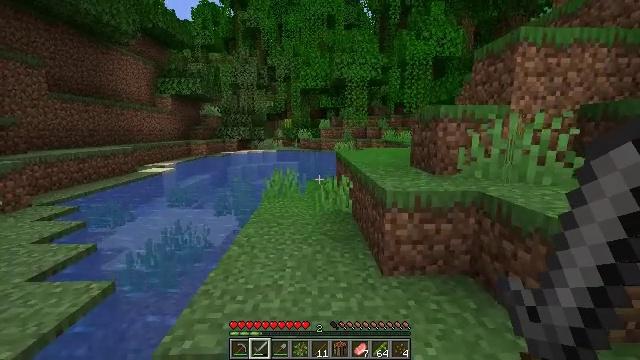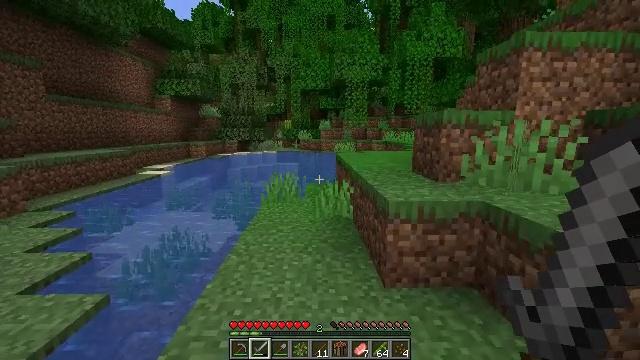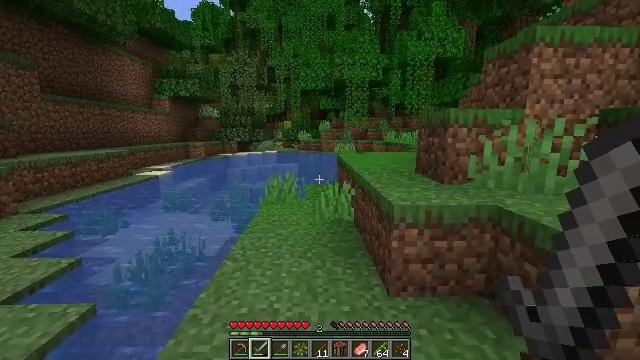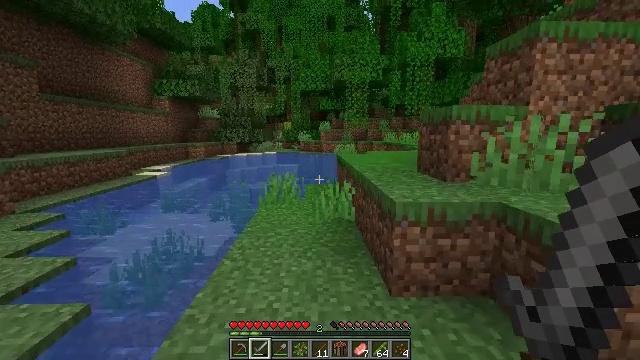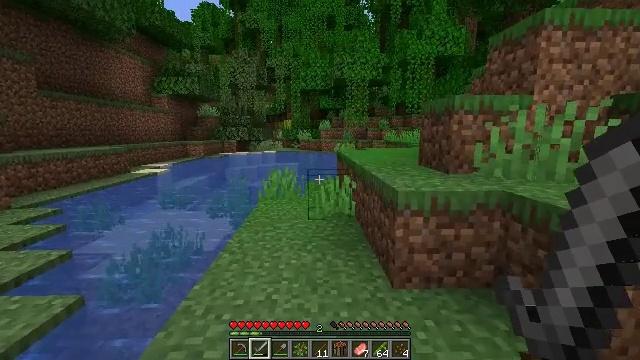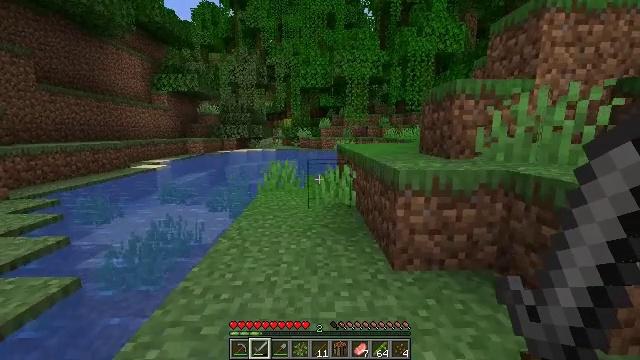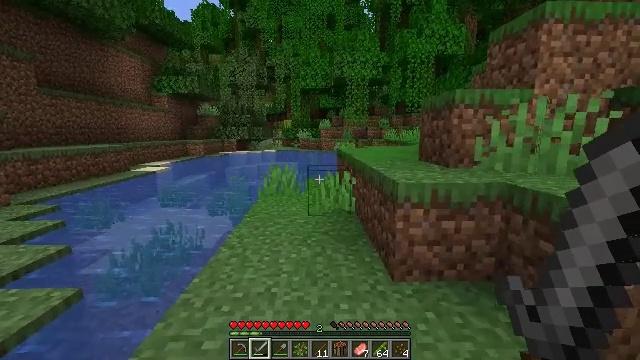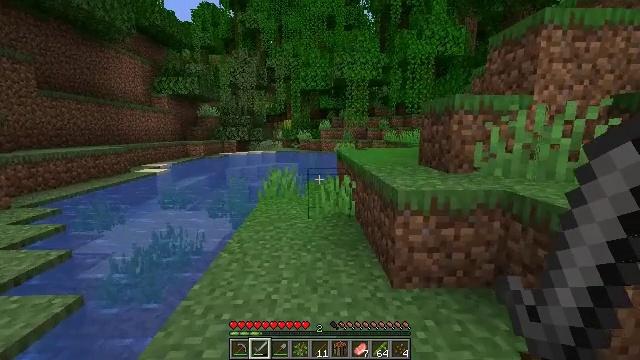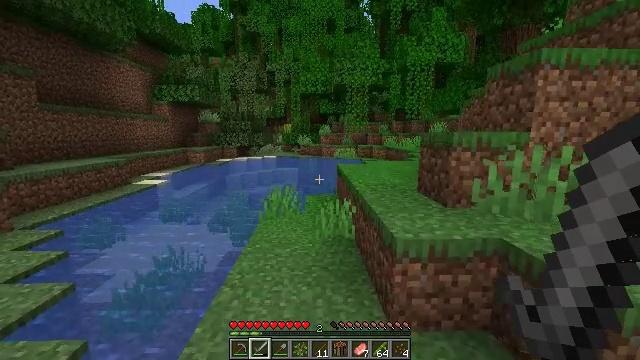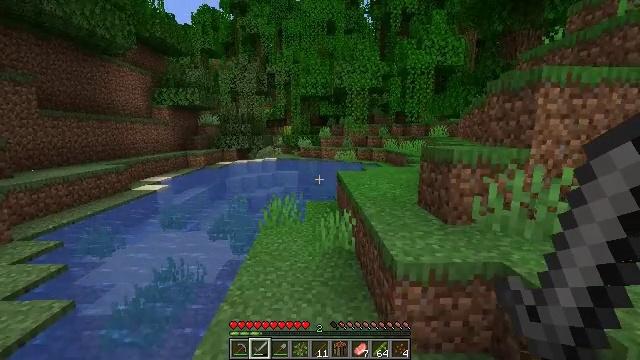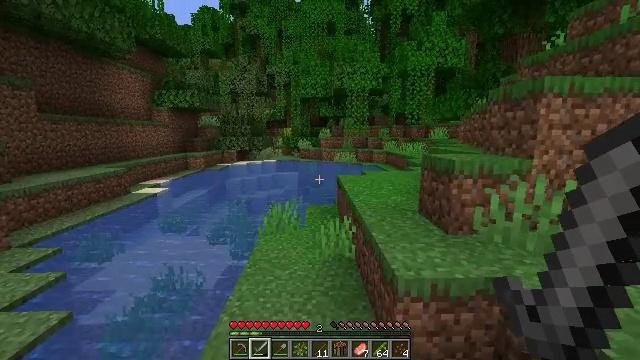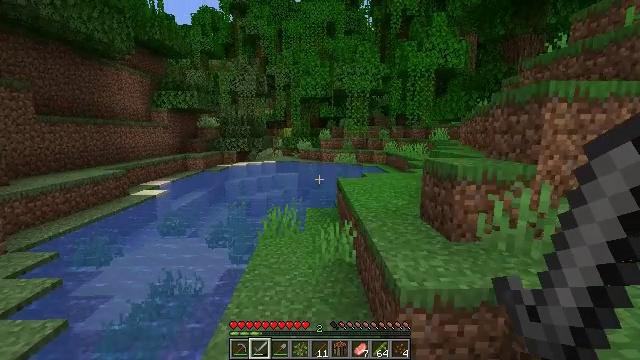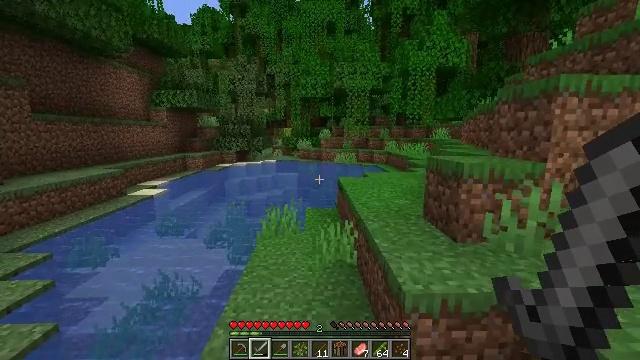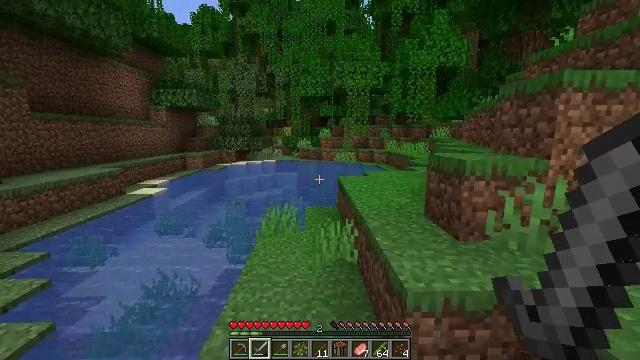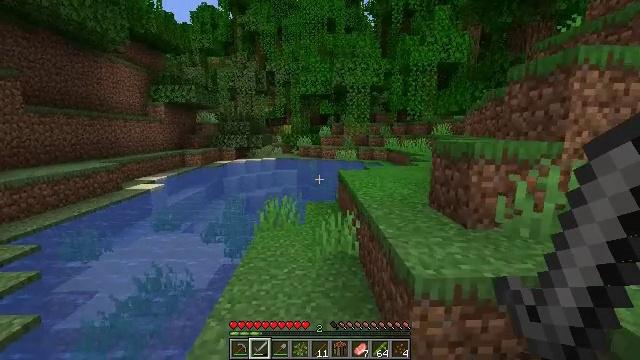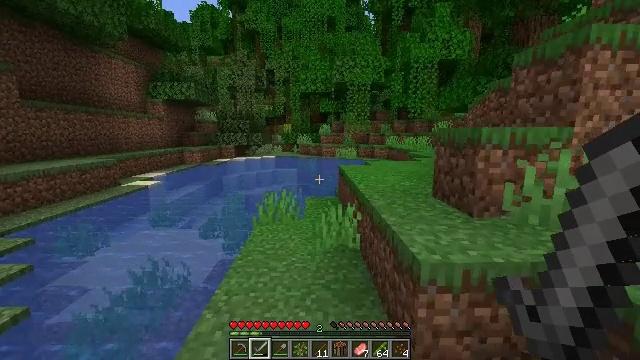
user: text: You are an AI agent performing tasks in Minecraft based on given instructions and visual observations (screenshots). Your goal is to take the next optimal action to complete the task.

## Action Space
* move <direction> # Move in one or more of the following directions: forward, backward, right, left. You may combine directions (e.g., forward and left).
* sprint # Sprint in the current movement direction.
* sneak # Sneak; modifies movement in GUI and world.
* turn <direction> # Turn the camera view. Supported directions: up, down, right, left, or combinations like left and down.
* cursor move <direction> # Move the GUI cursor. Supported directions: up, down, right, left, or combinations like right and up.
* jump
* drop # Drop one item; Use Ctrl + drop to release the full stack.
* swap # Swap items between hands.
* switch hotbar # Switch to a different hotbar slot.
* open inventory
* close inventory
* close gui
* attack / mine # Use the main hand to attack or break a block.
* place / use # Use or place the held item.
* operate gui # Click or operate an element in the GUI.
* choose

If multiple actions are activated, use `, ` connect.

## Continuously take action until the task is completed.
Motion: motion action
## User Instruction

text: Gather melon for food.
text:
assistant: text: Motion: move forward, jump
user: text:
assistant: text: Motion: move forward, jump
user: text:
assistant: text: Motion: move forward, jump
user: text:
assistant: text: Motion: move forward, jump
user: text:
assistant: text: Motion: move forward, jump
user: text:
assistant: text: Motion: move forward, jump
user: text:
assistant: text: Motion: move forward, jump
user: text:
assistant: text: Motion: move forward, jump
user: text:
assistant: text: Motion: move forward, jump
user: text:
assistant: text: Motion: move forward, jump
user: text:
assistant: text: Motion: move forward, jump
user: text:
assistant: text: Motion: move forward, jump
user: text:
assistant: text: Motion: move forward, jump
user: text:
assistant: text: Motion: move forward
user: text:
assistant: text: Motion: move forward
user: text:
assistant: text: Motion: move forward, sprint
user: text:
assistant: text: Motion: move forward, sprint
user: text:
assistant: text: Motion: move forward, sprint
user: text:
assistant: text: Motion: move forward, sprint
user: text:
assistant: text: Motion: move forward, sprint, turn down
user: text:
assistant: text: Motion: move forward, sprint, turn down
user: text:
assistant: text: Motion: move forward, sprint
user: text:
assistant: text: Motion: move forward, sprint, turn down
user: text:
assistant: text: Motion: move forward, sprint
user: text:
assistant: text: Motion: move forward, sprint
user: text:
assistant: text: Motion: move forward, sprint, turn down
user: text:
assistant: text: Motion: move forward, sprint, turn right and down
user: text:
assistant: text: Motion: move forward, sprint, turn right, jump
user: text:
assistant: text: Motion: move forward, sprint, turn right, jump
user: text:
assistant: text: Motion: move forward, sprint, turn right, jump